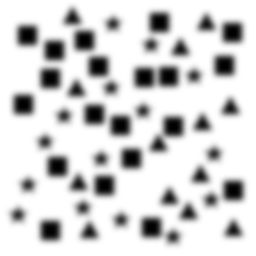
Squares: 20
Triangles: 13
Stars: 15
Total shapes: 48